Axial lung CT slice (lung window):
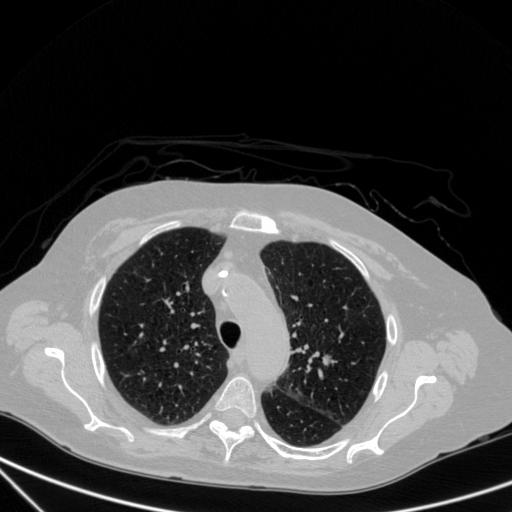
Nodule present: yes
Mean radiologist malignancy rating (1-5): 3.5